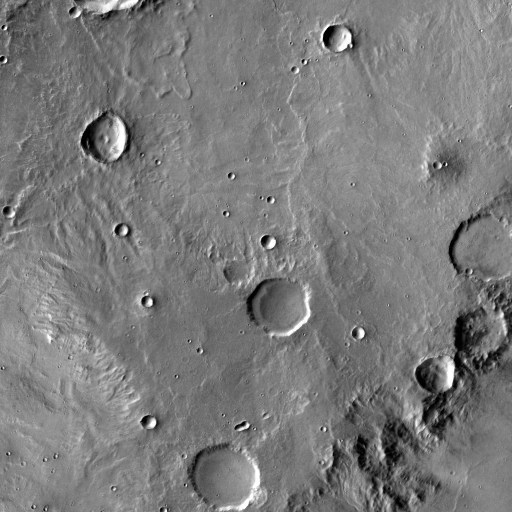
Crater classes present: Background, Other, Layered